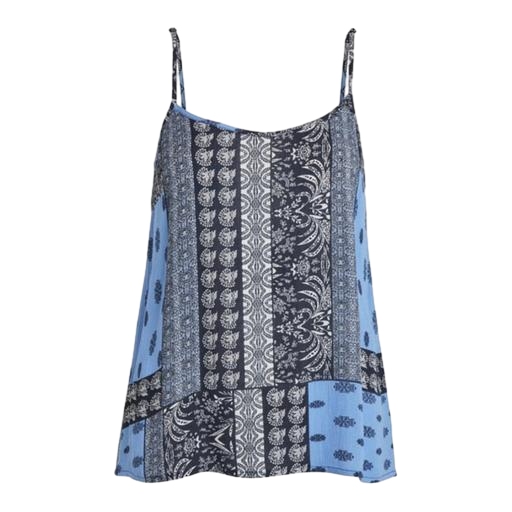
blue printed tank, blue nic+zoe printed tank, blue patchwork bandana wrap tank, white background